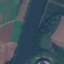
Land use / land cover class: River